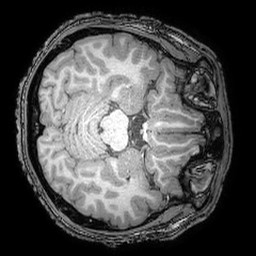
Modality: T1w
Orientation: axial
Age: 18
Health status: ill
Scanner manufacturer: philips
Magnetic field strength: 3 T
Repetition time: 0.007 s
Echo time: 0.0035 s